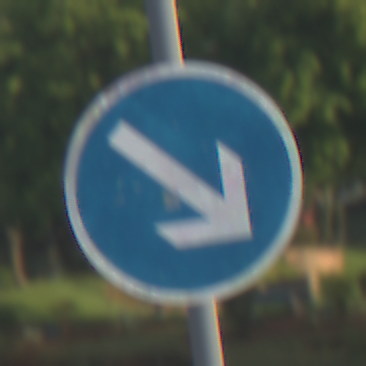
Verkehrszeichen: VorgeschriebeneVorbeifahrtRechts
Umgebung: Outdoor, Suburban
Tageszeit: SunriseSunset
Wetter: PartlyCloudy
Licht: Natural
Jahreszeit: NotSpecified
Kontrast: HighContrast